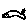
Label: fish